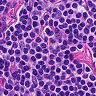
Metastatic tissue present: no